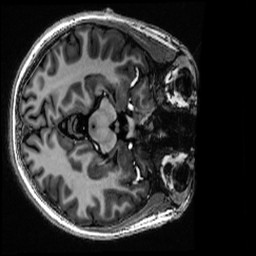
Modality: MP2RAGE
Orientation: axial
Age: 27
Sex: female
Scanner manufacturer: siemens
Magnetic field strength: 6.98 T
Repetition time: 6 s
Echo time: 0.00283 s